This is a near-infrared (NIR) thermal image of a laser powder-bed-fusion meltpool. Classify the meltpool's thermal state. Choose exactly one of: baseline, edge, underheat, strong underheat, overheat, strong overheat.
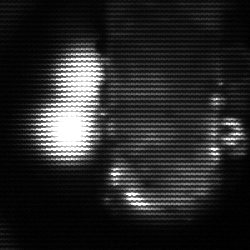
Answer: strong underheat